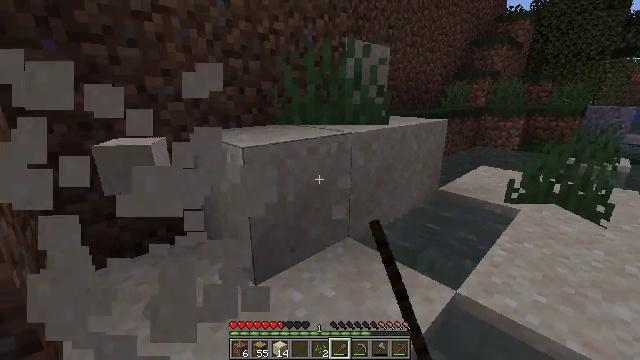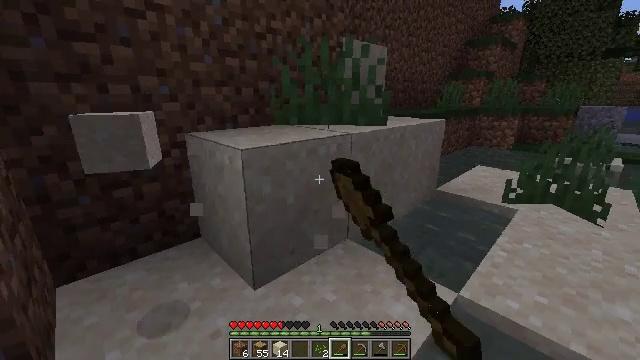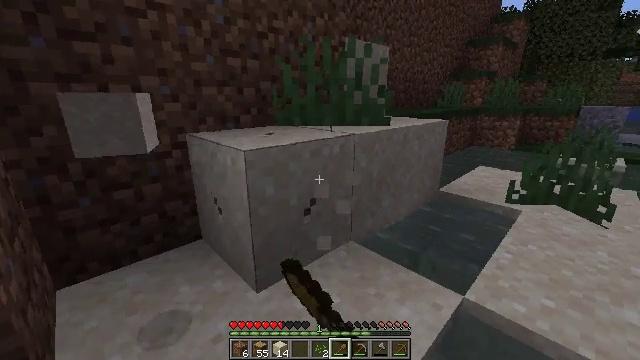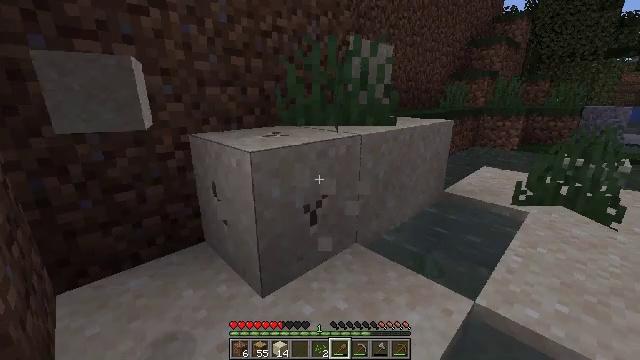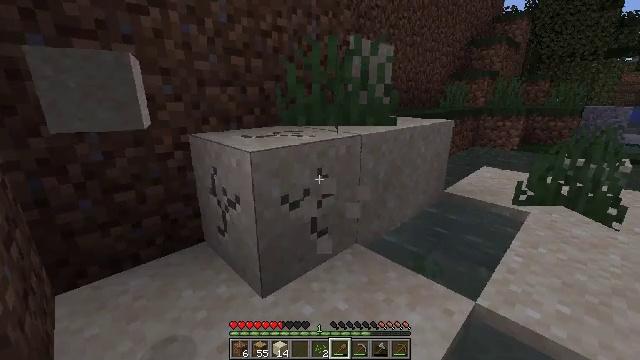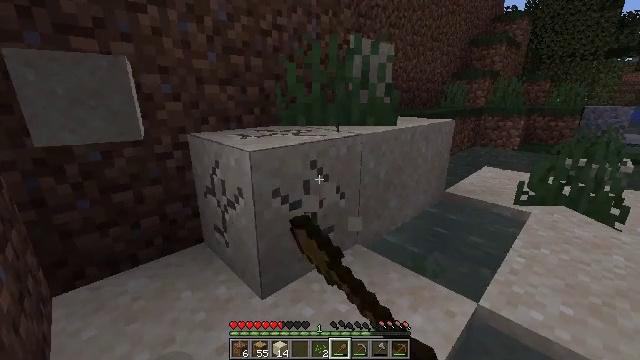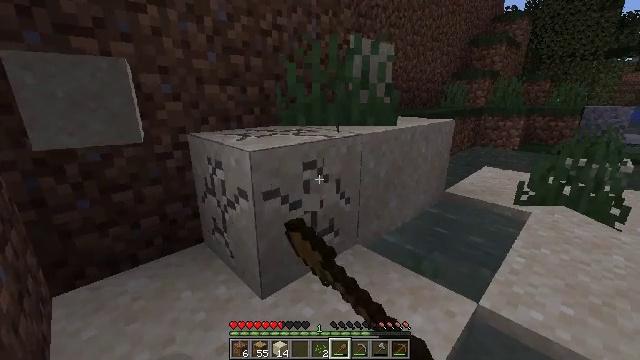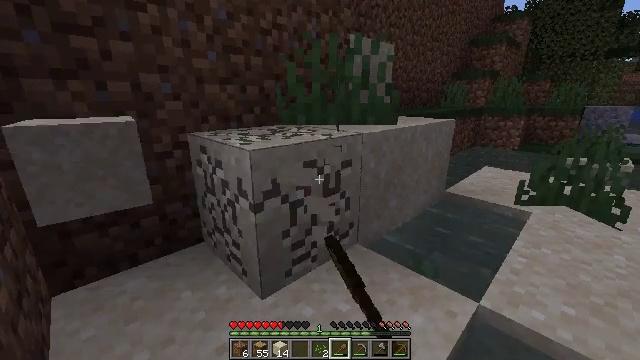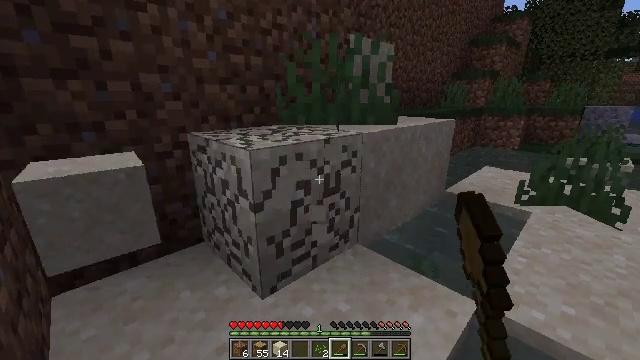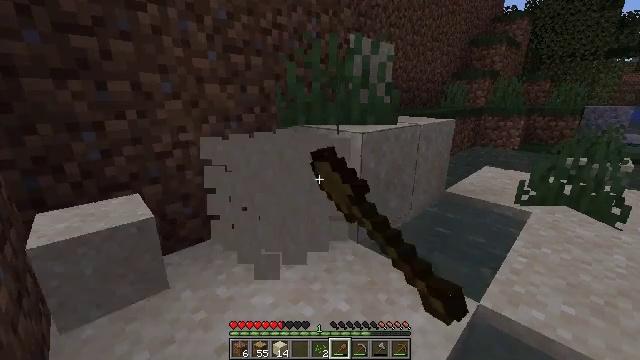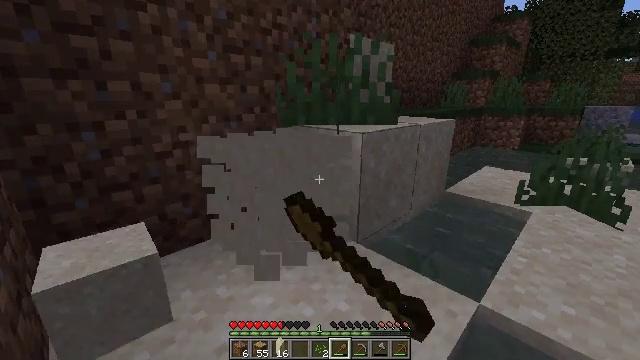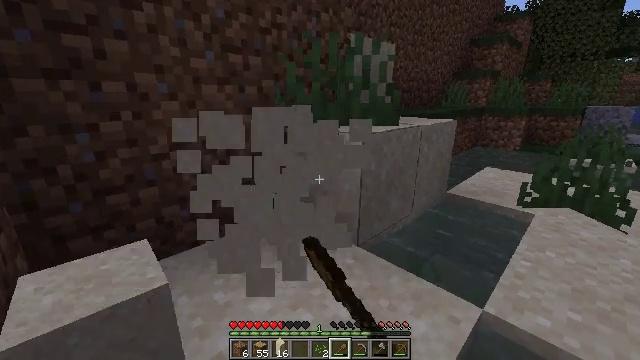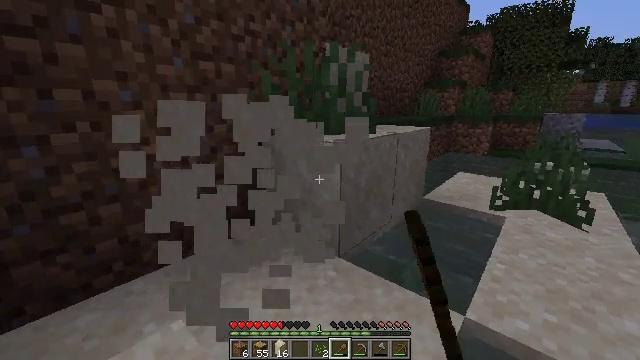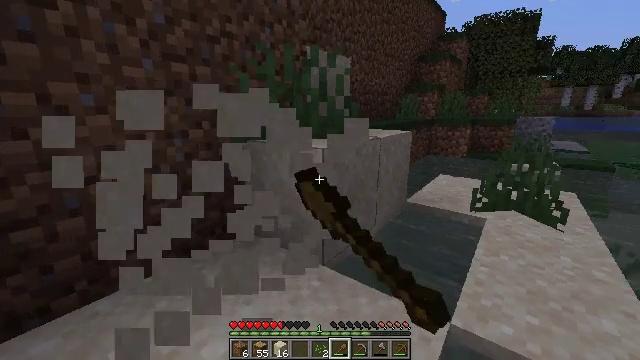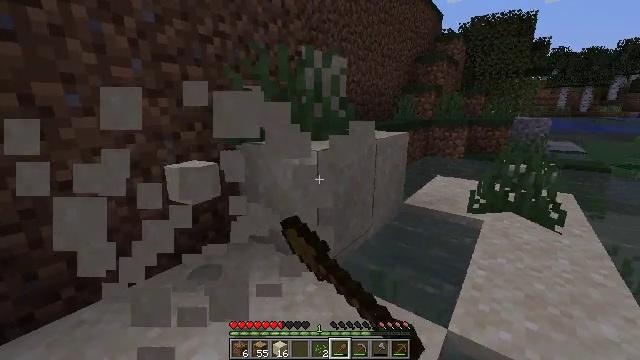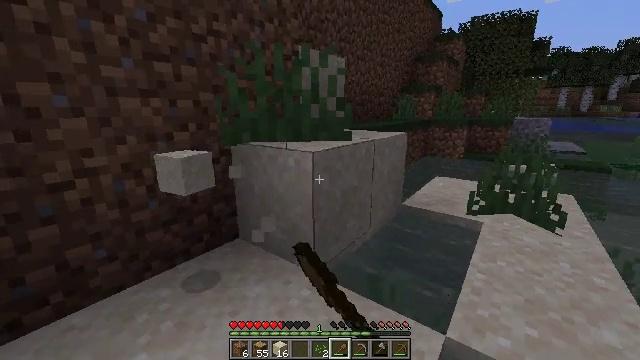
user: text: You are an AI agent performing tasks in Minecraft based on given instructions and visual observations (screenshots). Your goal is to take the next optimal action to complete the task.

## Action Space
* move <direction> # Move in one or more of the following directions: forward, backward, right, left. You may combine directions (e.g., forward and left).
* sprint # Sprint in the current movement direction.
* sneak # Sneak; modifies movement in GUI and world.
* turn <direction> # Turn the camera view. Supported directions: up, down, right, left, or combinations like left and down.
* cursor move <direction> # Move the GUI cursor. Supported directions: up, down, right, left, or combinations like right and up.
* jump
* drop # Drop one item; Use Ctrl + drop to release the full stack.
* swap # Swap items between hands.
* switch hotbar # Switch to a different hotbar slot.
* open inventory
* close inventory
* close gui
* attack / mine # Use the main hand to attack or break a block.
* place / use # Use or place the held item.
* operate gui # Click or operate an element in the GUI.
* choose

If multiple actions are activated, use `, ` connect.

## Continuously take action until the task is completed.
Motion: motion action
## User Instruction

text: Gather sand from the desert.
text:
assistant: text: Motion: move forward, sneak, turn right, attack / mine
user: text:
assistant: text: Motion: move forward, sneak, attack / mine
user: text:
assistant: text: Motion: sneak, attack / mine
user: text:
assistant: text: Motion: sneak, attack / mine
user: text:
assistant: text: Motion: sneak, attack / mine
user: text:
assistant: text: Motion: sneak, attack / mine
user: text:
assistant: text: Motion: sneak, attack / mine
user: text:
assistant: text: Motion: sneak, attack / mine
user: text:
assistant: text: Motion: sneak, attack / mine
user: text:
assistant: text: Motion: move forward, sneak, attack / mine
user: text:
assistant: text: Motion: move forward, sneak, attack / mine
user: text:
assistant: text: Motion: move forward, sneak, turn right and up, attack / mine
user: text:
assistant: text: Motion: move forward and move right, sneak, turn right, attack / mine
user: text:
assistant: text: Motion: move forward and move right, sneak, attack / mine
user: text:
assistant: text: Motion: move forward and move right, sneak, attack / mine
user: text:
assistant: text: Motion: move forward and move right, sneak, attack / mine
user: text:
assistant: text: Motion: sneak, attack / mine
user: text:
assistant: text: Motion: sneak, attack / mine
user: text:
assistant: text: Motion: sneak, attack / mine
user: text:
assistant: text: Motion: sneak, attack / mine
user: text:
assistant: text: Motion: sneak, attack / mine
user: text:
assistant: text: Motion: sneak, attack / mine
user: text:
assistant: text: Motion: move forward, sneak, attack / mine
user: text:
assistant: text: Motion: move forward, sneak, attack / mine
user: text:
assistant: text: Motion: move forward and move right, sneak, attack / mine
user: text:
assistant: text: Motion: move forward and move right, sneak, attack / mine
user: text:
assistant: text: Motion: move forward and move right, sneak, attack / mine
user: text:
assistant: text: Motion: move forward and move right, sneak, turn right, attack / mine
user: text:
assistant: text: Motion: move forward and move right, sneak, turn right and down, attack / mine
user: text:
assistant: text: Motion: move forward and move right, sneak, attack / mine